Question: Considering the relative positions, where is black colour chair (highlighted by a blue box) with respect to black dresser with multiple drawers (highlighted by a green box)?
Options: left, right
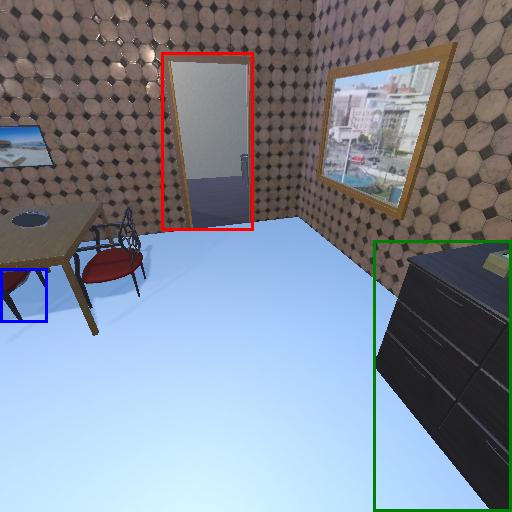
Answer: left